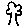
Label: tree